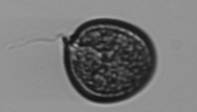
Label: Prorocentrum